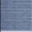
Piece: xx